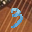
Label: 3